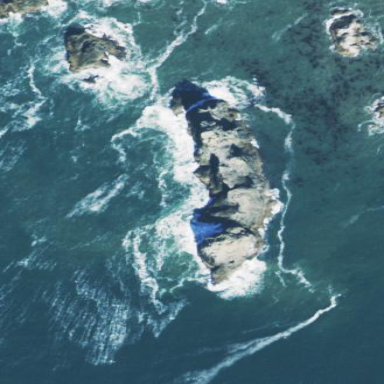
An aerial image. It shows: Islet located along the natural coastline.